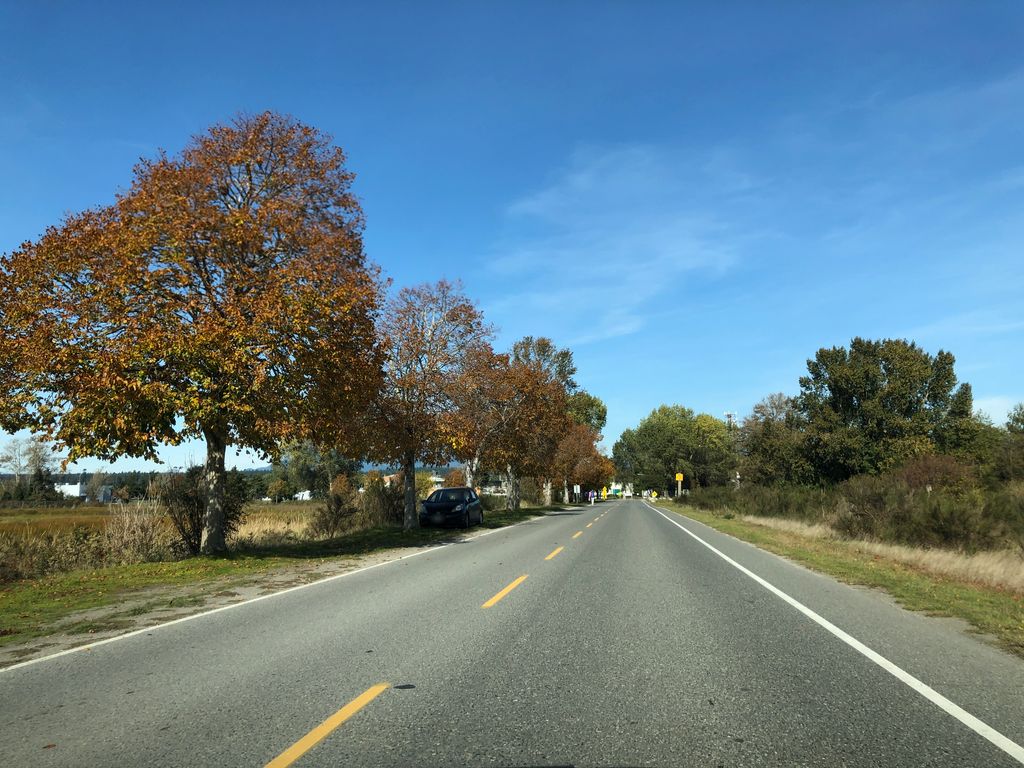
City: vancouver